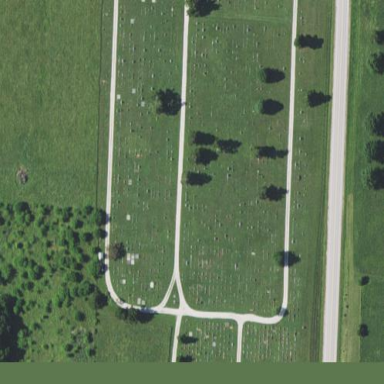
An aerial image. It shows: Cemetery.